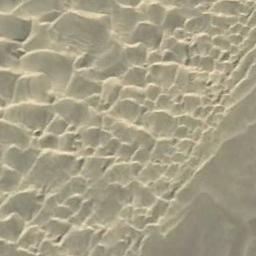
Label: desert